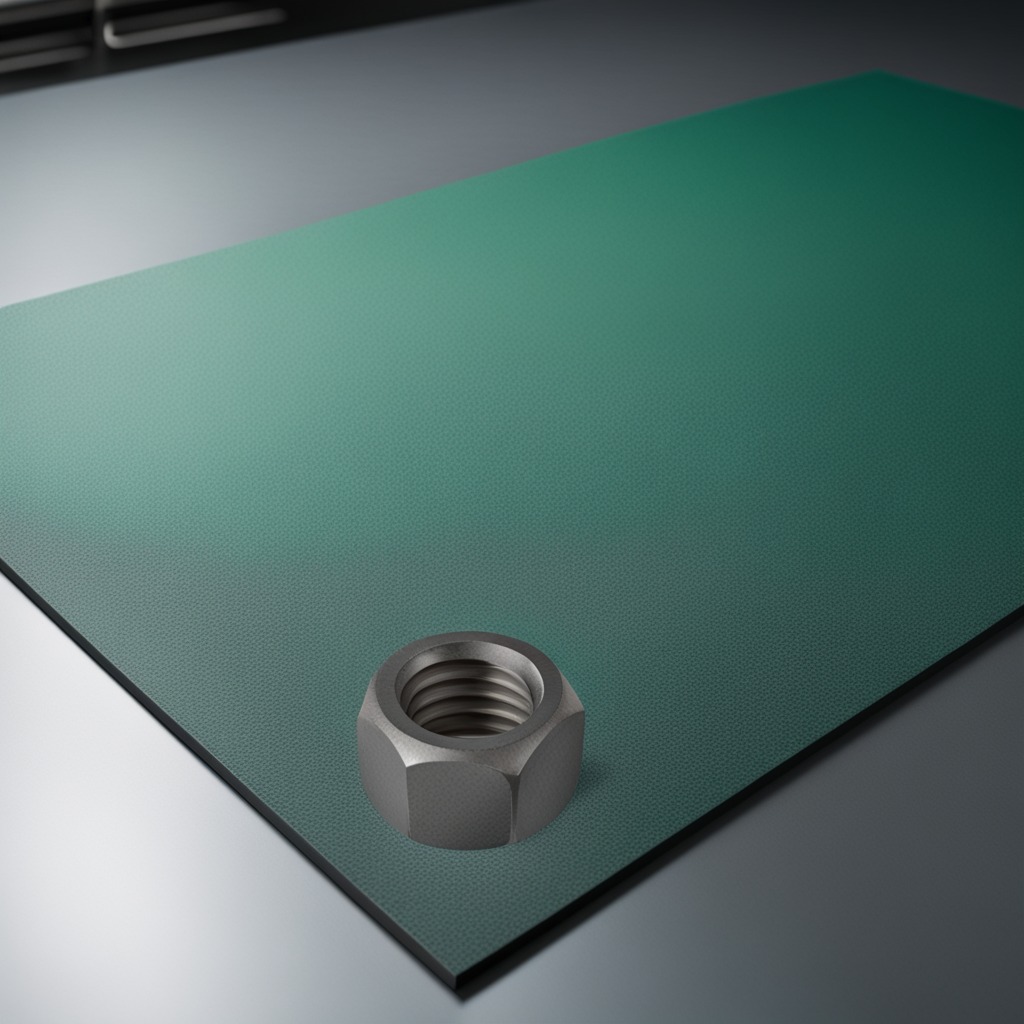
A metal nut lies on the granite tabletop.